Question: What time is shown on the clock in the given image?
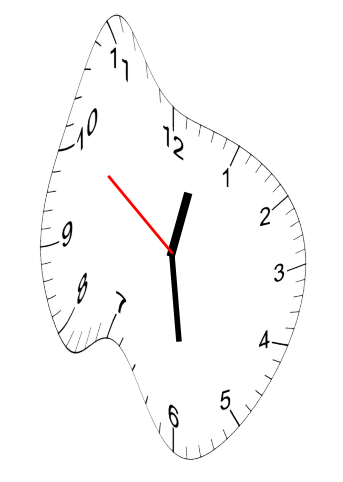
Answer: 12:28:51